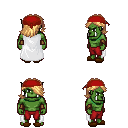
a pixel art fantasy rpg character, male body template, orc, green skin, white cape, red pants, light blonde swoop hairstyle, red bandana, leather bracers, brown slippers, four views (front, back, left, right), 2x2 character sprite sheet, small pixel art, hard edges, no anti-aliasing